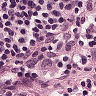
Metastatic tissue present: no